Field crop: maize
Growth stage: 2
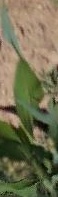
Species: maize